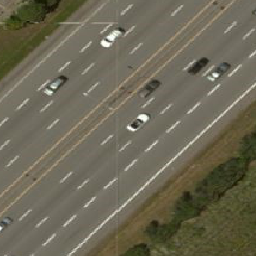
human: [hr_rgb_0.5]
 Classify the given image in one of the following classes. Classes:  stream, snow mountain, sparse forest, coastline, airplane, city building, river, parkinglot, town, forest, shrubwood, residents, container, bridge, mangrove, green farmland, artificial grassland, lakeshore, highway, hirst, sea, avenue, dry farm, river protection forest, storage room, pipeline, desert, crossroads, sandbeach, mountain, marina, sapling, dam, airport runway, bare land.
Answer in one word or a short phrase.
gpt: highway